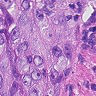
Metastatic tissue present: yes